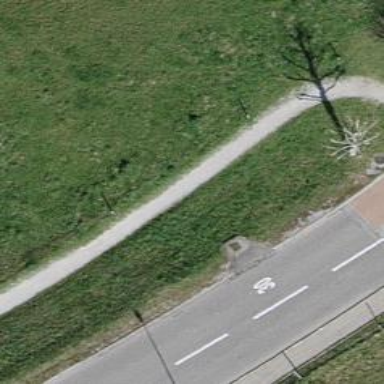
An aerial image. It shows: Footway with fine gravel surface.